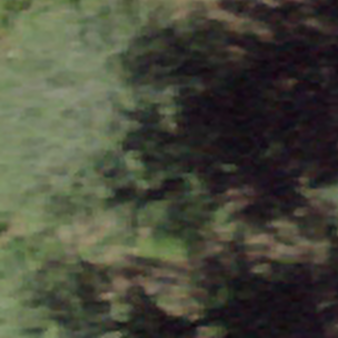
Label: other